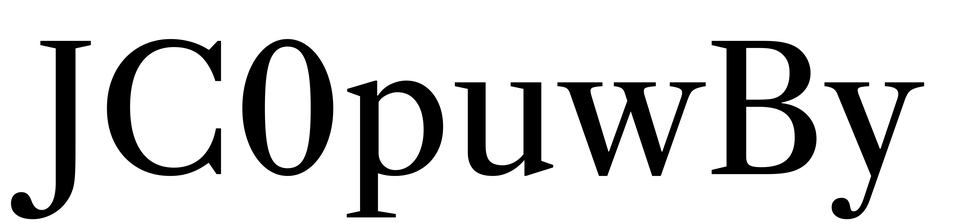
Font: LibreCaslonText_Regular